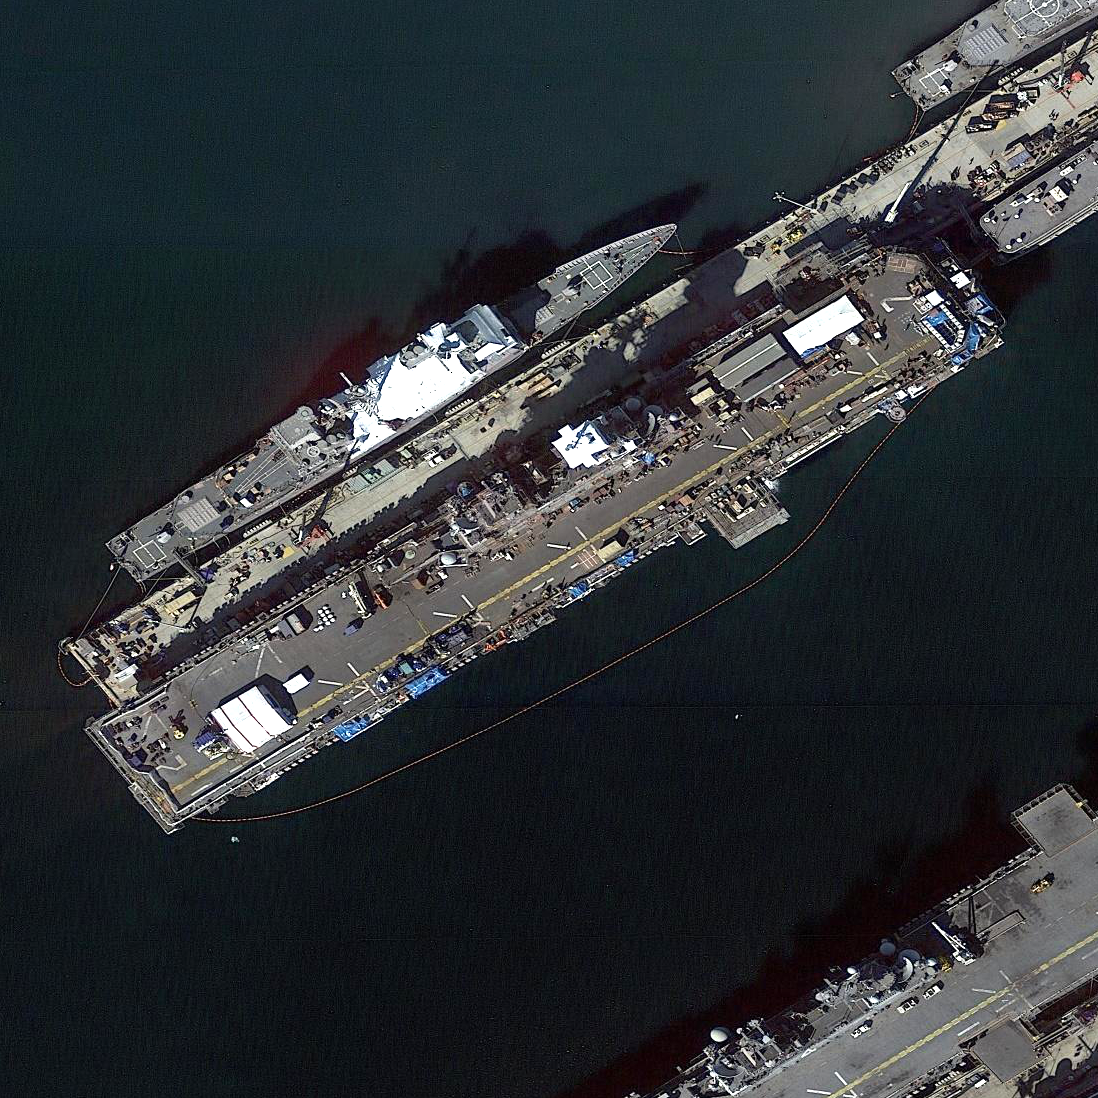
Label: assault